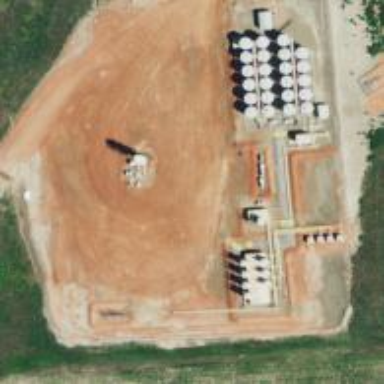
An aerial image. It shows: Petroleum well.